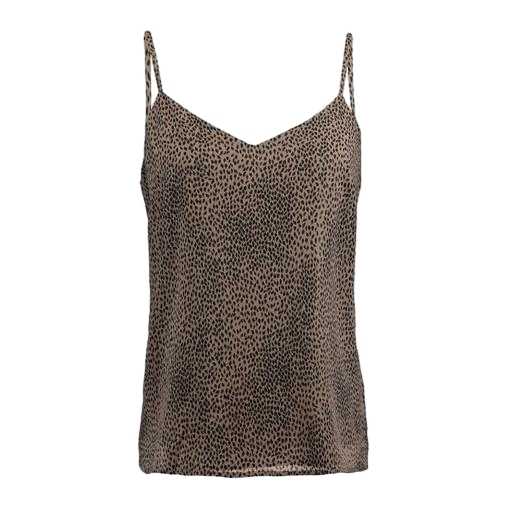
leopard skin print tank top, brown leopard-print sleeveless blouse, multicolor vila brown lace detail cami, white background